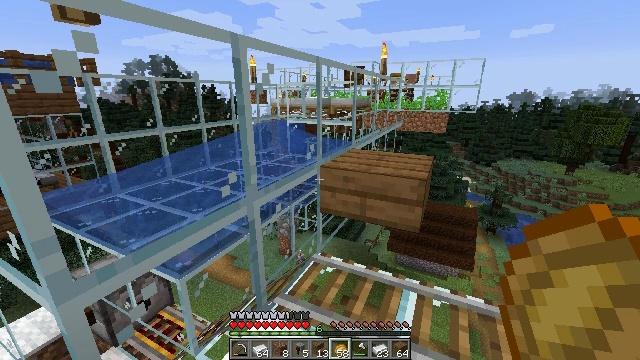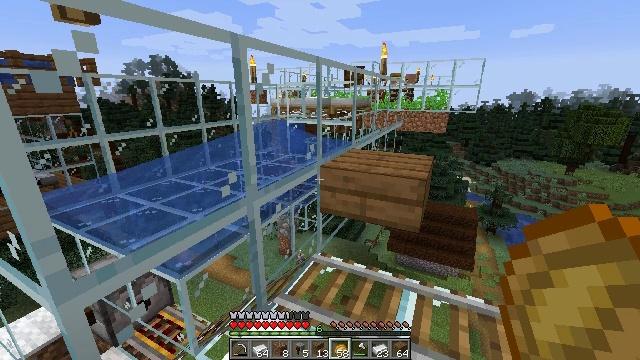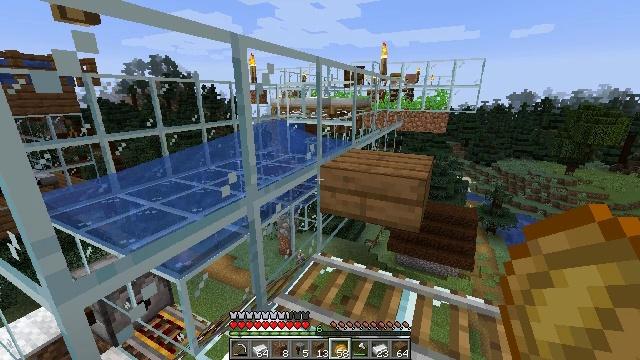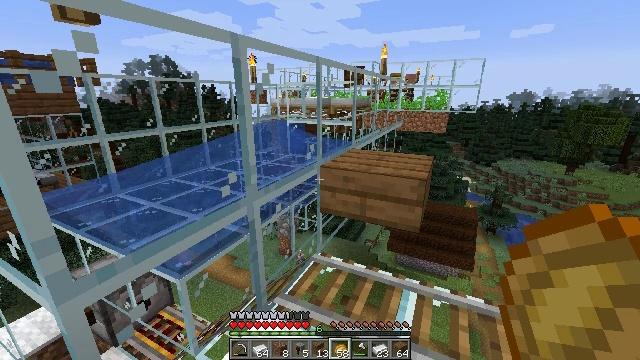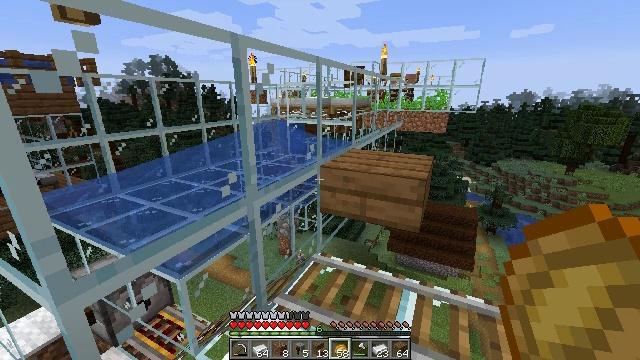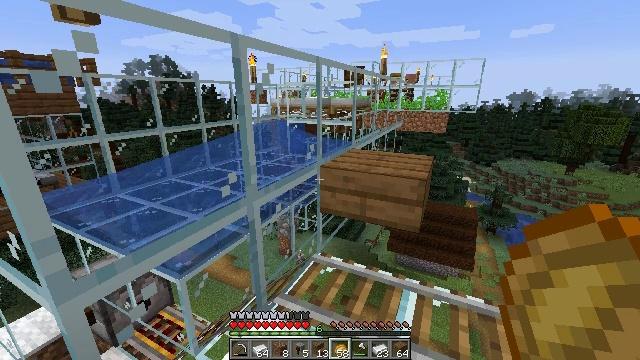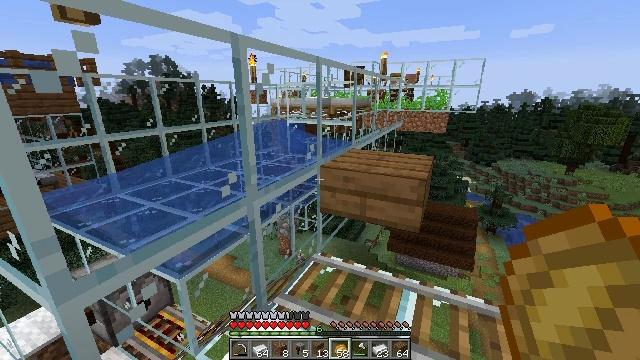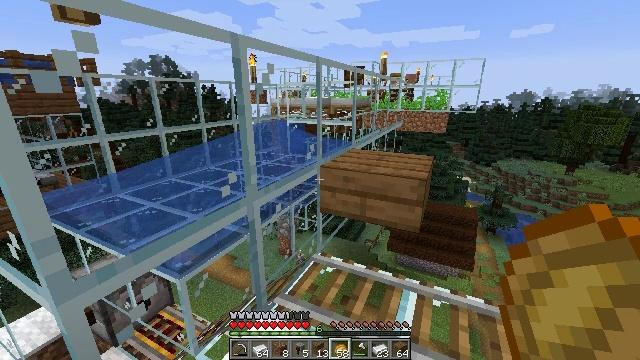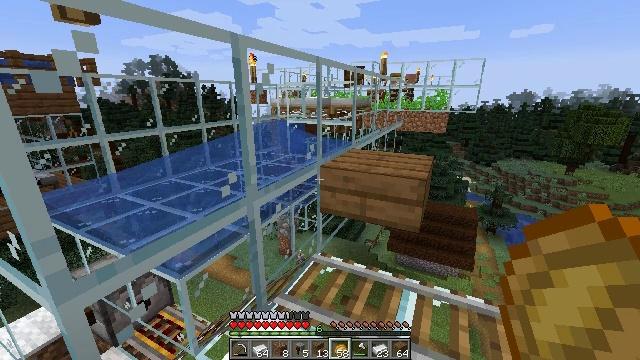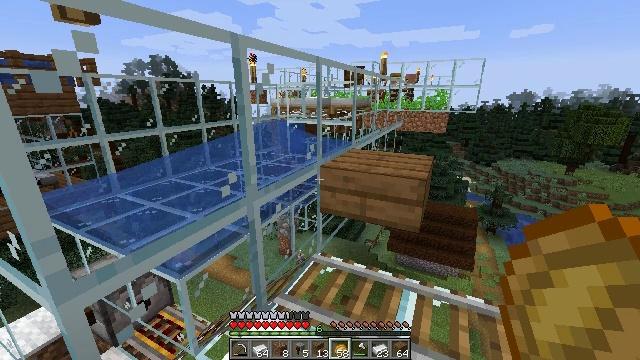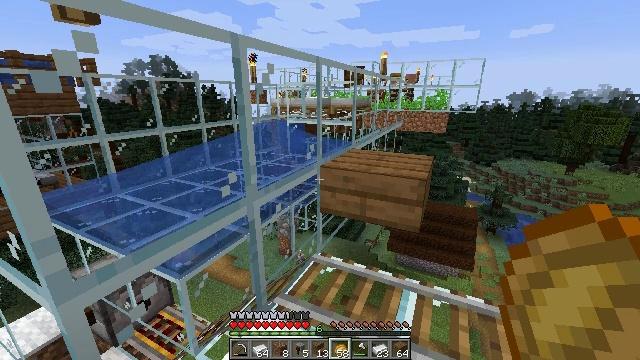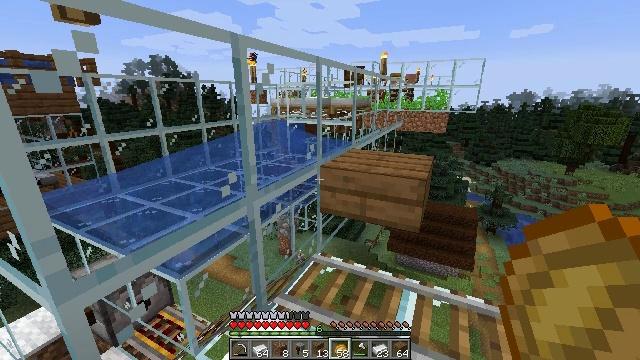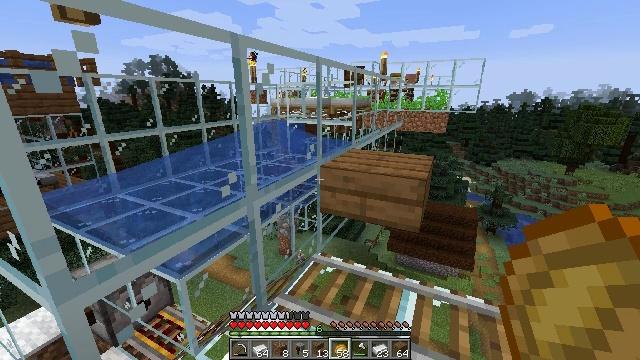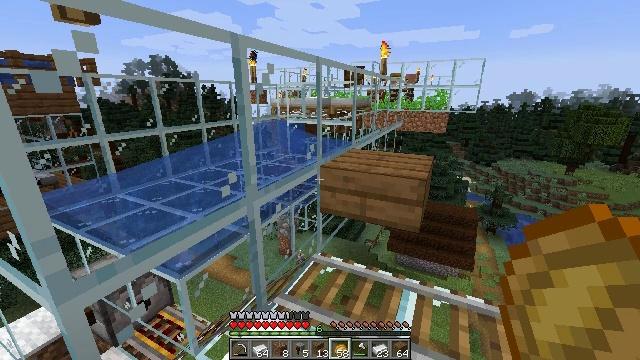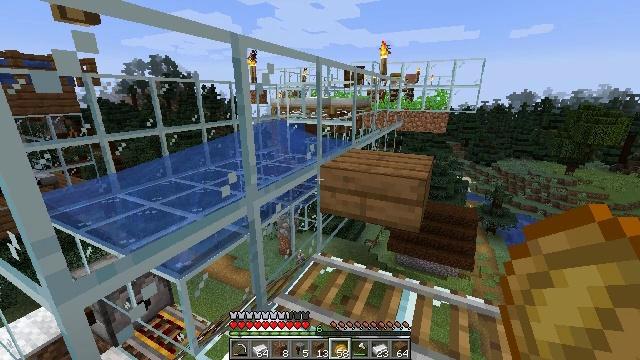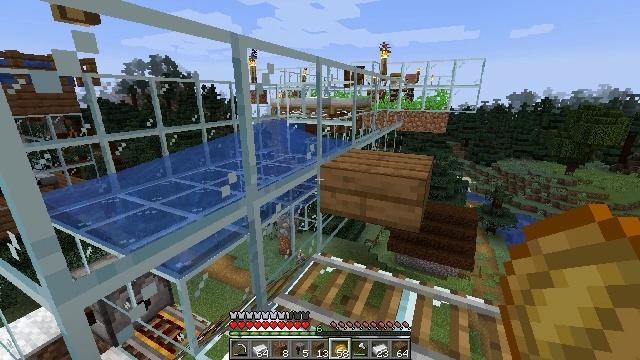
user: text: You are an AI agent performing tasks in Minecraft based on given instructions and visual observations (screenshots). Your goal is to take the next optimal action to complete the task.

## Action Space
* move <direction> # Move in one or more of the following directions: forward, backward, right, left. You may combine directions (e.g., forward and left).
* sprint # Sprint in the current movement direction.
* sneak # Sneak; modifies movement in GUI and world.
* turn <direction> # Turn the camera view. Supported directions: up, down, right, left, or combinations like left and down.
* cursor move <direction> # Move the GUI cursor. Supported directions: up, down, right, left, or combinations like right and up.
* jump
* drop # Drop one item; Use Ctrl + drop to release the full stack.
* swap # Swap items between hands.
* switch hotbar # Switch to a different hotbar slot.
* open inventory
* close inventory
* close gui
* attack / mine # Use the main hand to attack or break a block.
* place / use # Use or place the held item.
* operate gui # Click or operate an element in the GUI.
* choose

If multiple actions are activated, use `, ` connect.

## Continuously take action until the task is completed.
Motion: motion action
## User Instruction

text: Gather the smithing table into your inventory.
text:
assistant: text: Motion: no_op
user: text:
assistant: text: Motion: no_op
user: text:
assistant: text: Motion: no_op
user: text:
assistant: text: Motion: no_op
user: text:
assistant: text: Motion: no_op
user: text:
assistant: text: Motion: no_op
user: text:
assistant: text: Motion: no_op
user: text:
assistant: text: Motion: no_op
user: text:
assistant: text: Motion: no_op
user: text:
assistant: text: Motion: no_op
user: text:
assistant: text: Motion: no_op
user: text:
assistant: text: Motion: no_op
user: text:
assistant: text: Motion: no_op
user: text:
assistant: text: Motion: no_op
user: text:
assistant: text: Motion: no_op
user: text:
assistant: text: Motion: no_op
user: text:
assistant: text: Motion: no_op
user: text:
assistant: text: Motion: no_op
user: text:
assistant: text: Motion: no_op
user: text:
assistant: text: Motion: no_op
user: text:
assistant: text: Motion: no_op
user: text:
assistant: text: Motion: no_op
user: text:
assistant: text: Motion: no_op
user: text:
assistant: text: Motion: no_op
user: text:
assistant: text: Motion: no_op
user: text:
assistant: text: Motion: no_op
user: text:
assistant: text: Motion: no_op
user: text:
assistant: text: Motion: no_op
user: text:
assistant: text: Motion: no_op
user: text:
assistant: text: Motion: no_op